Field crop: maize
Growth stage: 1
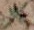
Species: atriplex